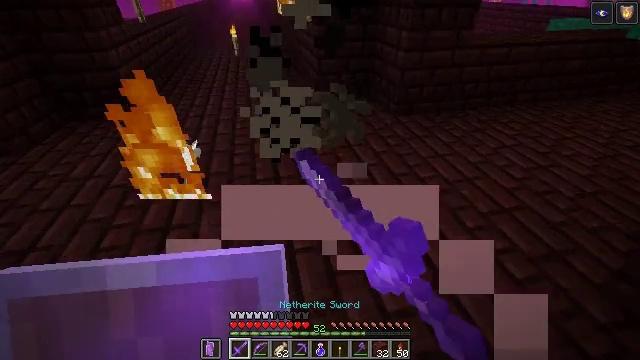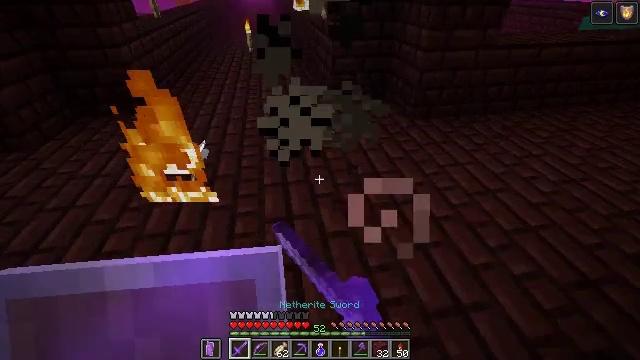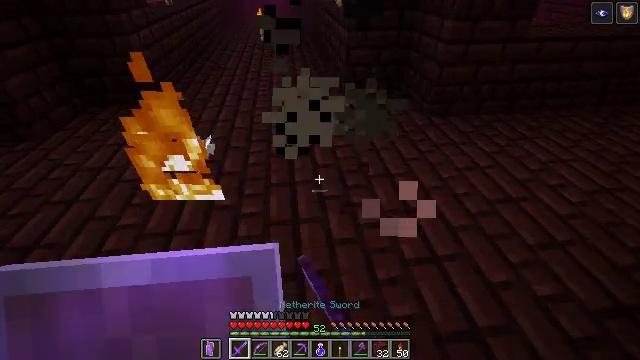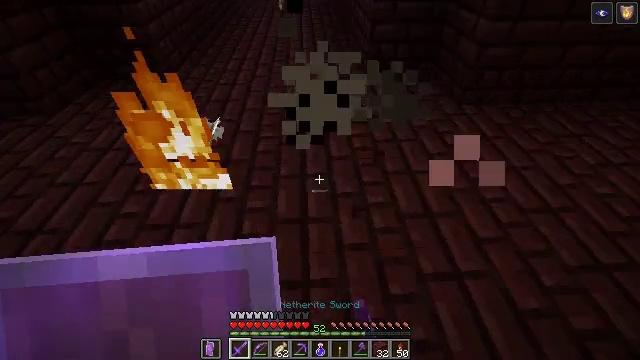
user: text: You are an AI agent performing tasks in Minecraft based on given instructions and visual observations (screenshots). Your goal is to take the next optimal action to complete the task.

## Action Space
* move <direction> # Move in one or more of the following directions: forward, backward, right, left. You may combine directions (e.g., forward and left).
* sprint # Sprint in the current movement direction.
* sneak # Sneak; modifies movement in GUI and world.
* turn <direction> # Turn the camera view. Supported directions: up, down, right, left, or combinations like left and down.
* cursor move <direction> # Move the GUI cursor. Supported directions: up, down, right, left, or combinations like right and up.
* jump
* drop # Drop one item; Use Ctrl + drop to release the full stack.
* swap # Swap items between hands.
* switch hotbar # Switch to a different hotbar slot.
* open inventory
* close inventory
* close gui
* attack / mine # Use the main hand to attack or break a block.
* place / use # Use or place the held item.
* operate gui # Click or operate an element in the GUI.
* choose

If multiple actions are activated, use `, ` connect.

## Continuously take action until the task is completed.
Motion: motion action
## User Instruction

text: Extinguish the fire.
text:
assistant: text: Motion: move forward, turn left, attack / mine
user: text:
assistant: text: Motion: move forward, turn left and down
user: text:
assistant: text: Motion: move forward, turn left and down
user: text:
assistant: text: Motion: no_op